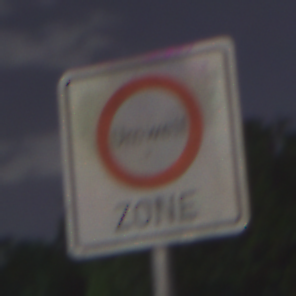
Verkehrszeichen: BeginnUmweltzone
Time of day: Night
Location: Outdoor (Suburban)
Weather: PartlyCloudy
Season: NotSpecified
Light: Artificial